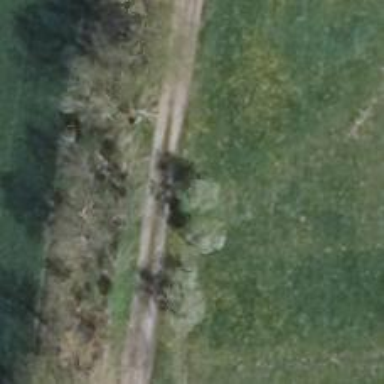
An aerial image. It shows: Row of deciduous broadleaved trees.